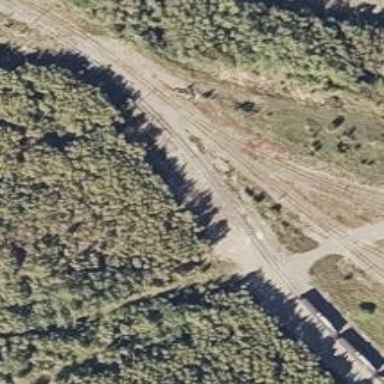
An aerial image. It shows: Disused railway yard.